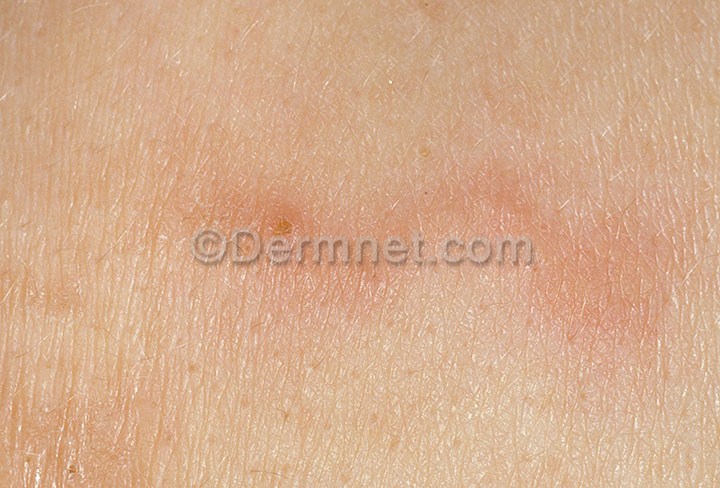
Disease: Scabies Lyme Disease and other Infestations and Bites